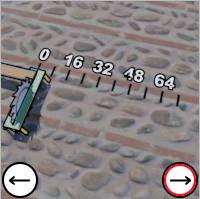
Task: length
Answer: 0
First scale value: 16.0